【题型】解答题　【知识点】平面几何　【难度】medium
图1是一种折叠式晾衣架. 晾衣时, 该晾衣架左右晾衣臂张开后示意图如图2所示, 两支脚 \(OC = OD = 10\) 分米, 展开角 \(\angle COD = 60^\circ\), 晾衣臂 \(OA = OB = 10\) 分米, 晾衣臂支架 \(HG = FE = 6\) 分米, 且 \(HO = FO = 4\) 分米. (参考数据: \(\sqrt{3} \approx 1.73\))

\vspace{1em}

\vspace{1em}
(1) 当 \(\angle AOC = 90^\circ\) 时, 求点 \(A\) 离地的距离 \(AM\) 约为多少分米：(结果精确到 0.1)

\vspace{1em}
(2) 当 \(OB\) 从水平状态旋转到 \(OB'\) (在 \(CO\) 延长线上) 时, 点 \(E\) 绕点 \(F\) 随之旋转至 \(OB'\) 上的点 \(E'\) 处, 则 \(B'E' = \underline{\quad\quad}\).
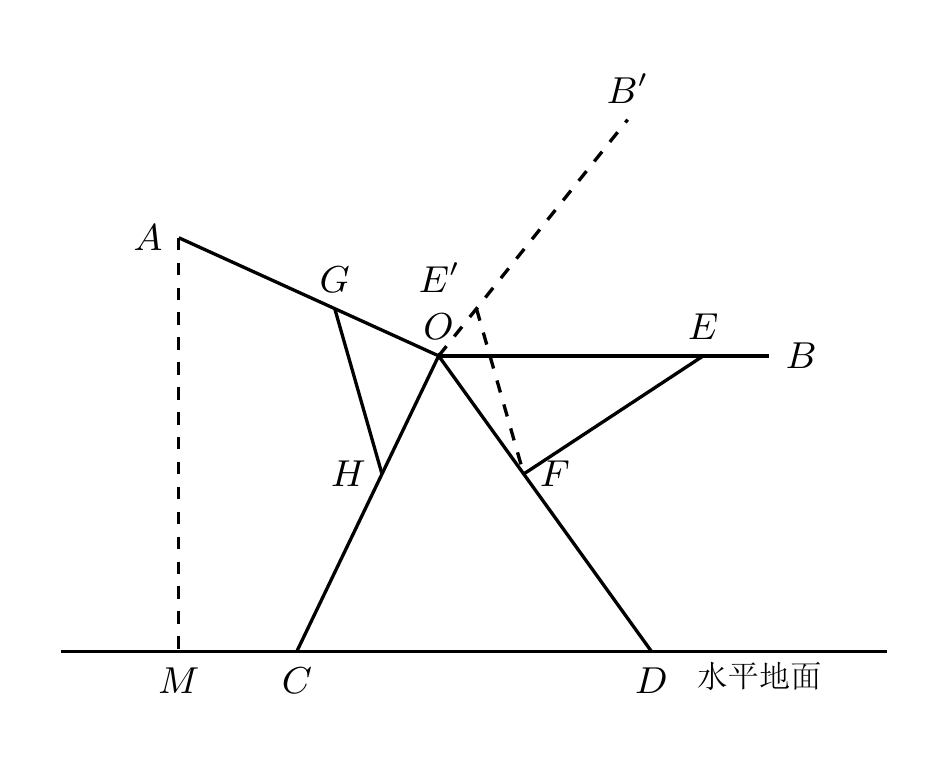
【解答】
\textbf{【答案】}
(1)13.7 分米

(2)$(12-2\sqrt{6})$ 分米

\vspace{1em}
\textbf{【分析】}
(1) 作 $OP \perp CD$ 于 $P$, $OQ \perp AM$ 于 $Q$, $FK \perp OB$ 于 $K$, $FJ \perp OC$ 于 $J$, 解直角三角形求出 $MQ$、$AQ$ 即可求出 $AM$ 的长;

(2) 在 (1) 所作辅助线的基础上, 借助三角函数解 $\text{Rt}\triangle OFK$、$\text{Rt}\triangle FKE$、$\text{Rt}\triangle OFJ$、$\text{Rt}\triangle FJE'$, 求出 $B'E'$ 即可.

\vspace{1em}
\textbf{【详解】}
(1) 解: 如图, 作 $OP \perp CD$ 于 $P$, $OQ \perp AM$于 $Q$, $FK \perp OB$ 于 $K$, $FJ \perp OC$ 于 $J$,

$\because AM \perp CD$,

$\therefore \angle QMP = \angle MPO = \angle OQM = 90^\circ$,

$\therefore$ 四边形 $OQMP$ 为矩形,

$\therefore QM = OP$.

$\because OC = OD = 10$, $\angle COD = 60^\circ$,

$\therefore \triangle OCD$ 为等边三角形,

$\because OP \perp CD$,

$\therefore \angle COP = \frac{1}{2}\angle COD = \frac{1}{2} \times 60^\circ = 30^\circ$,

$\therefore OP = OC \cdot \cos30^\circ = 10 \times \frac{\sqrt{3}}{2} = 5\sqrt{3}$ (分米)，

$\because \angle AOC = \angle QOP = 90^\circ$, 即 $\angle AOQ + \angle COQ = \angle COQ + \angle COP$,

$\therefore \angle AOQ = \angle COP = 30^\circ$,

$\therefore AQ = \frac{1}{2}OA = \frac{1}{2} \times 10 = 5$ (分米),

$\therefore AM = AQ + MQ = 5 + 5\sqrt{3} \approx 13.7$ (分米);

即点 $A$ 离地面的距离 $AM$ 约为 13.7 分米;

---

(2) $\because OB \parallel CD$,

$\therefore \angle BOD = \angle ODC = 60^\circ$,

$\therefore$ 在 $\text{Rt}\triangle OFK$ 中, $KO = OF \cdot \cos60^\circ = 4 \times \frac{1}{2} = 2$ (分米),

$FK = OF \cdot \sin60^\circ = 4 \times \frac{\sqrt{3}}{2} = 2\sqrt{3}$ (分米),

在 $\text{Rt}\triangle FKE$ 中, $EK = \sqrt{FE^2 - FK^2} = \sqrt{6^2 - (2\sqrt{3})^2} = 2\sqrt{6}$ (分米),

$\therefore BE = OB - OK - EK = 10 - 2 - 2\sqrt{6} = (8 - 2\sqrt{6})$ (分米),

在 $\text{Rt}\triangle OFJ$ 中, $OJ = OF \cdot \cos60^\circ = 4 \times \frac{1}{2} = 2$ (分米),

$FJ = OF \cdot \sin60^\circ = 4 \times \frac{\sqrt{3}}{2} = 2\sqrt{3}$ (分米),

在 $\text{Rt}\triangle FJE'$ 中, $E'J = \sqrt{E'F^2 - FJ^2} = \sqrt{6^2 - (2\sqrt{3})^2} = 2\sqrt{6}$ (分米),

$\therefore B'E' = OB' - (E'J - OJ) = 10 - (2\sqrt{6} - 2) = (12 - 2\sqrt{6})$ (分米).

\vspace{1em}
\textbf{【点睛】}
本题主要考查了解直角三角形的应用, 矩形的判定与性质, 勾股定理等, 解题关键是学会添加辅助线, 构造直角三角形解决问题.
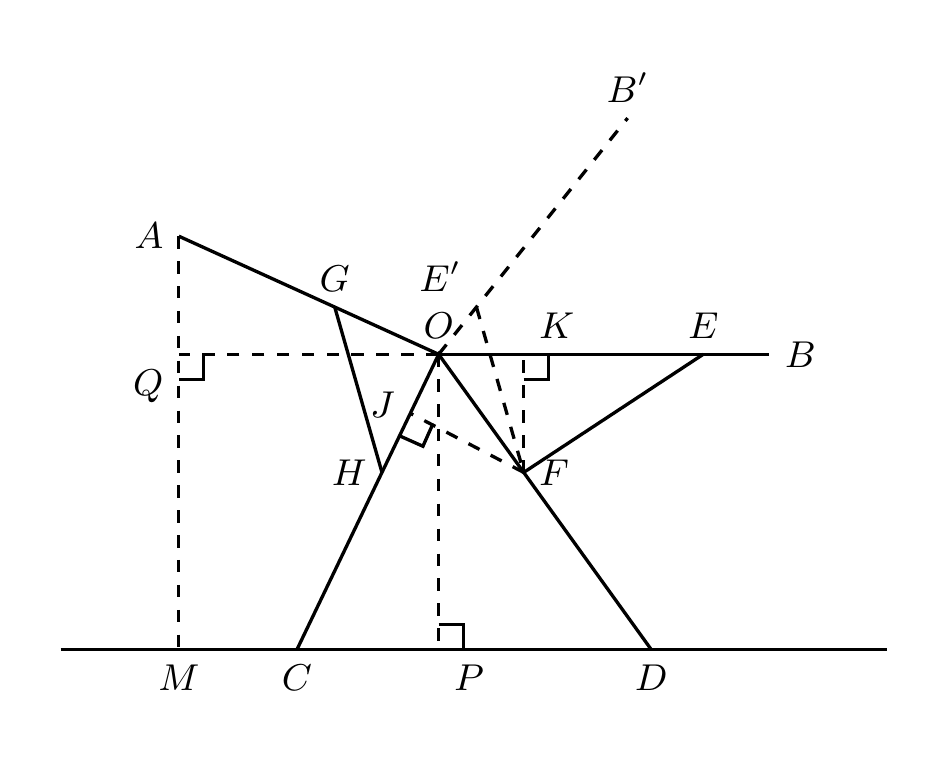